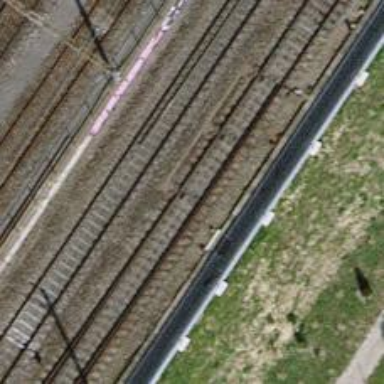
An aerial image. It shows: Railway switch.